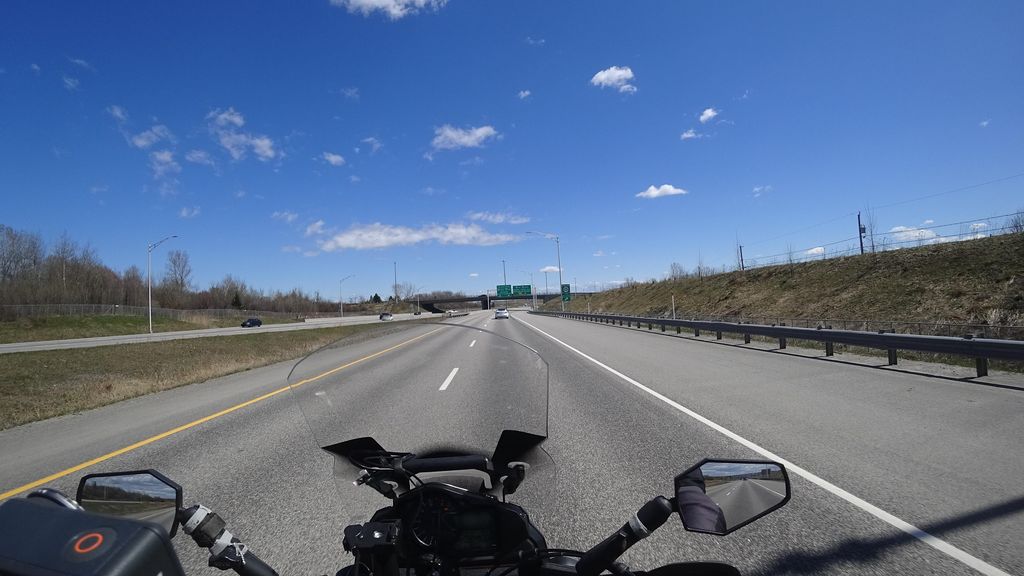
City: quebec_city